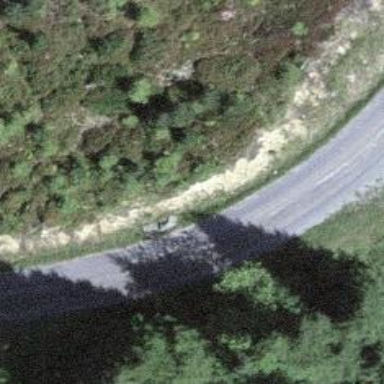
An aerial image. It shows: Gravel track with grade1.